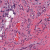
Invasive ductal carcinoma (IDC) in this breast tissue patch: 1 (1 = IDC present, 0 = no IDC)